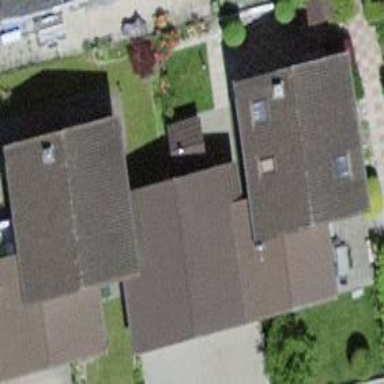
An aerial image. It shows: Terrace building.